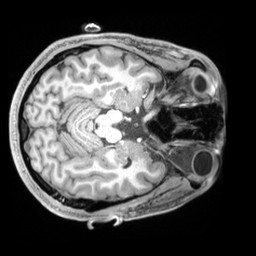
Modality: T1w
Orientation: axial
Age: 30
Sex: male
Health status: ill
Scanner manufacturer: siemens
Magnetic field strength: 3 T
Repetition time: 2.2 s
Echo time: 0.00218 s